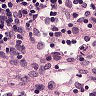
Metastatic tissue present: no